Aerial crown-view tile of a tropical tree (Barro Colorado Island, Panama), acquired 20240716:
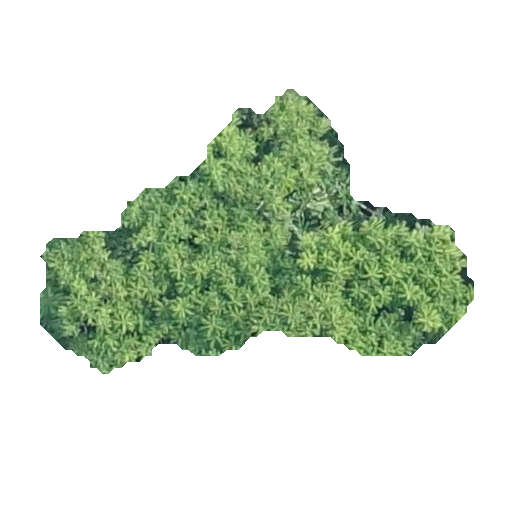
Species: Spondias mombin
GBIF accepted scientific name: Spondias mombin
Crown area: 110.11 m²